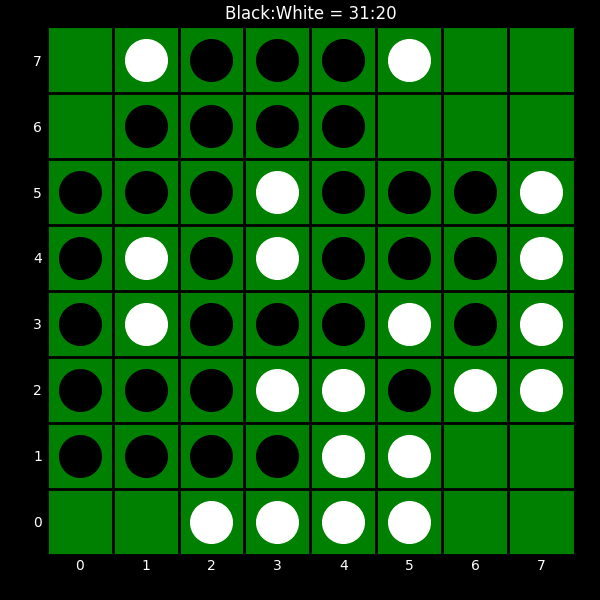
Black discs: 31
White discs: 20